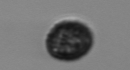
Label: Pseudochattonella_farcimen